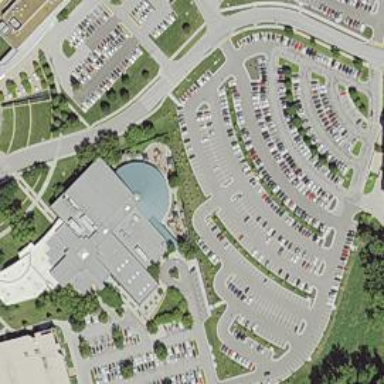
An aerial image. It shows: Office building.